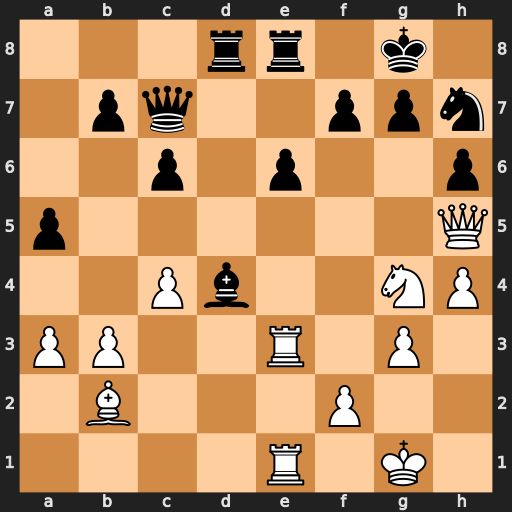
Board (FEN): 3rr1k1/1pq2ppn/2p1p2p/p6Q/2Pb2NP/PP2R1P1/1B3P2/4R1K1
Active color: w
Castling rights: -
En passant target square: -
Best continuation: Nxh6+ gxh6 Qg4+ Ng5 Bxd4